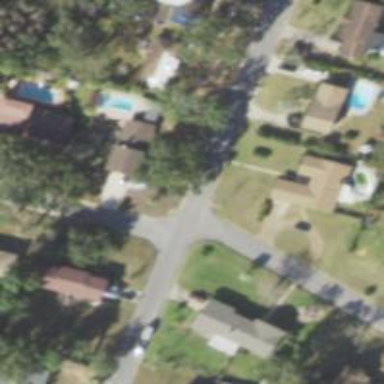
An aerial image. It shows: Smooth asphalt road in residential area.